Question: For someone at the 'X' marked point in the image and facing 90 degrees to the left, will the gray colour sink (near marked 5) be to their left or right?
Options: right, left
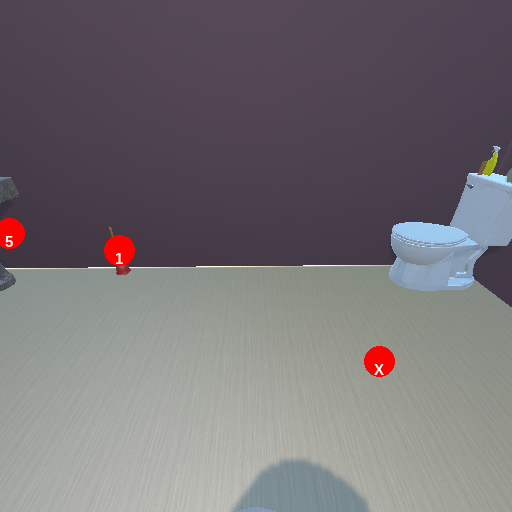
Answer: right